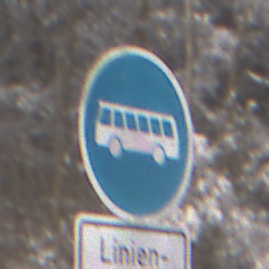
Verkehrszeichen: Busssonderstreifen
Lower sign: BesondereFahrzeugeUndTransportgueter2
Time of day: MorningAfternoon
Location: Outdoor (Nature)
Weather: PartlyCloudy
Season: Winter
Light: Natural